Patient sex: M
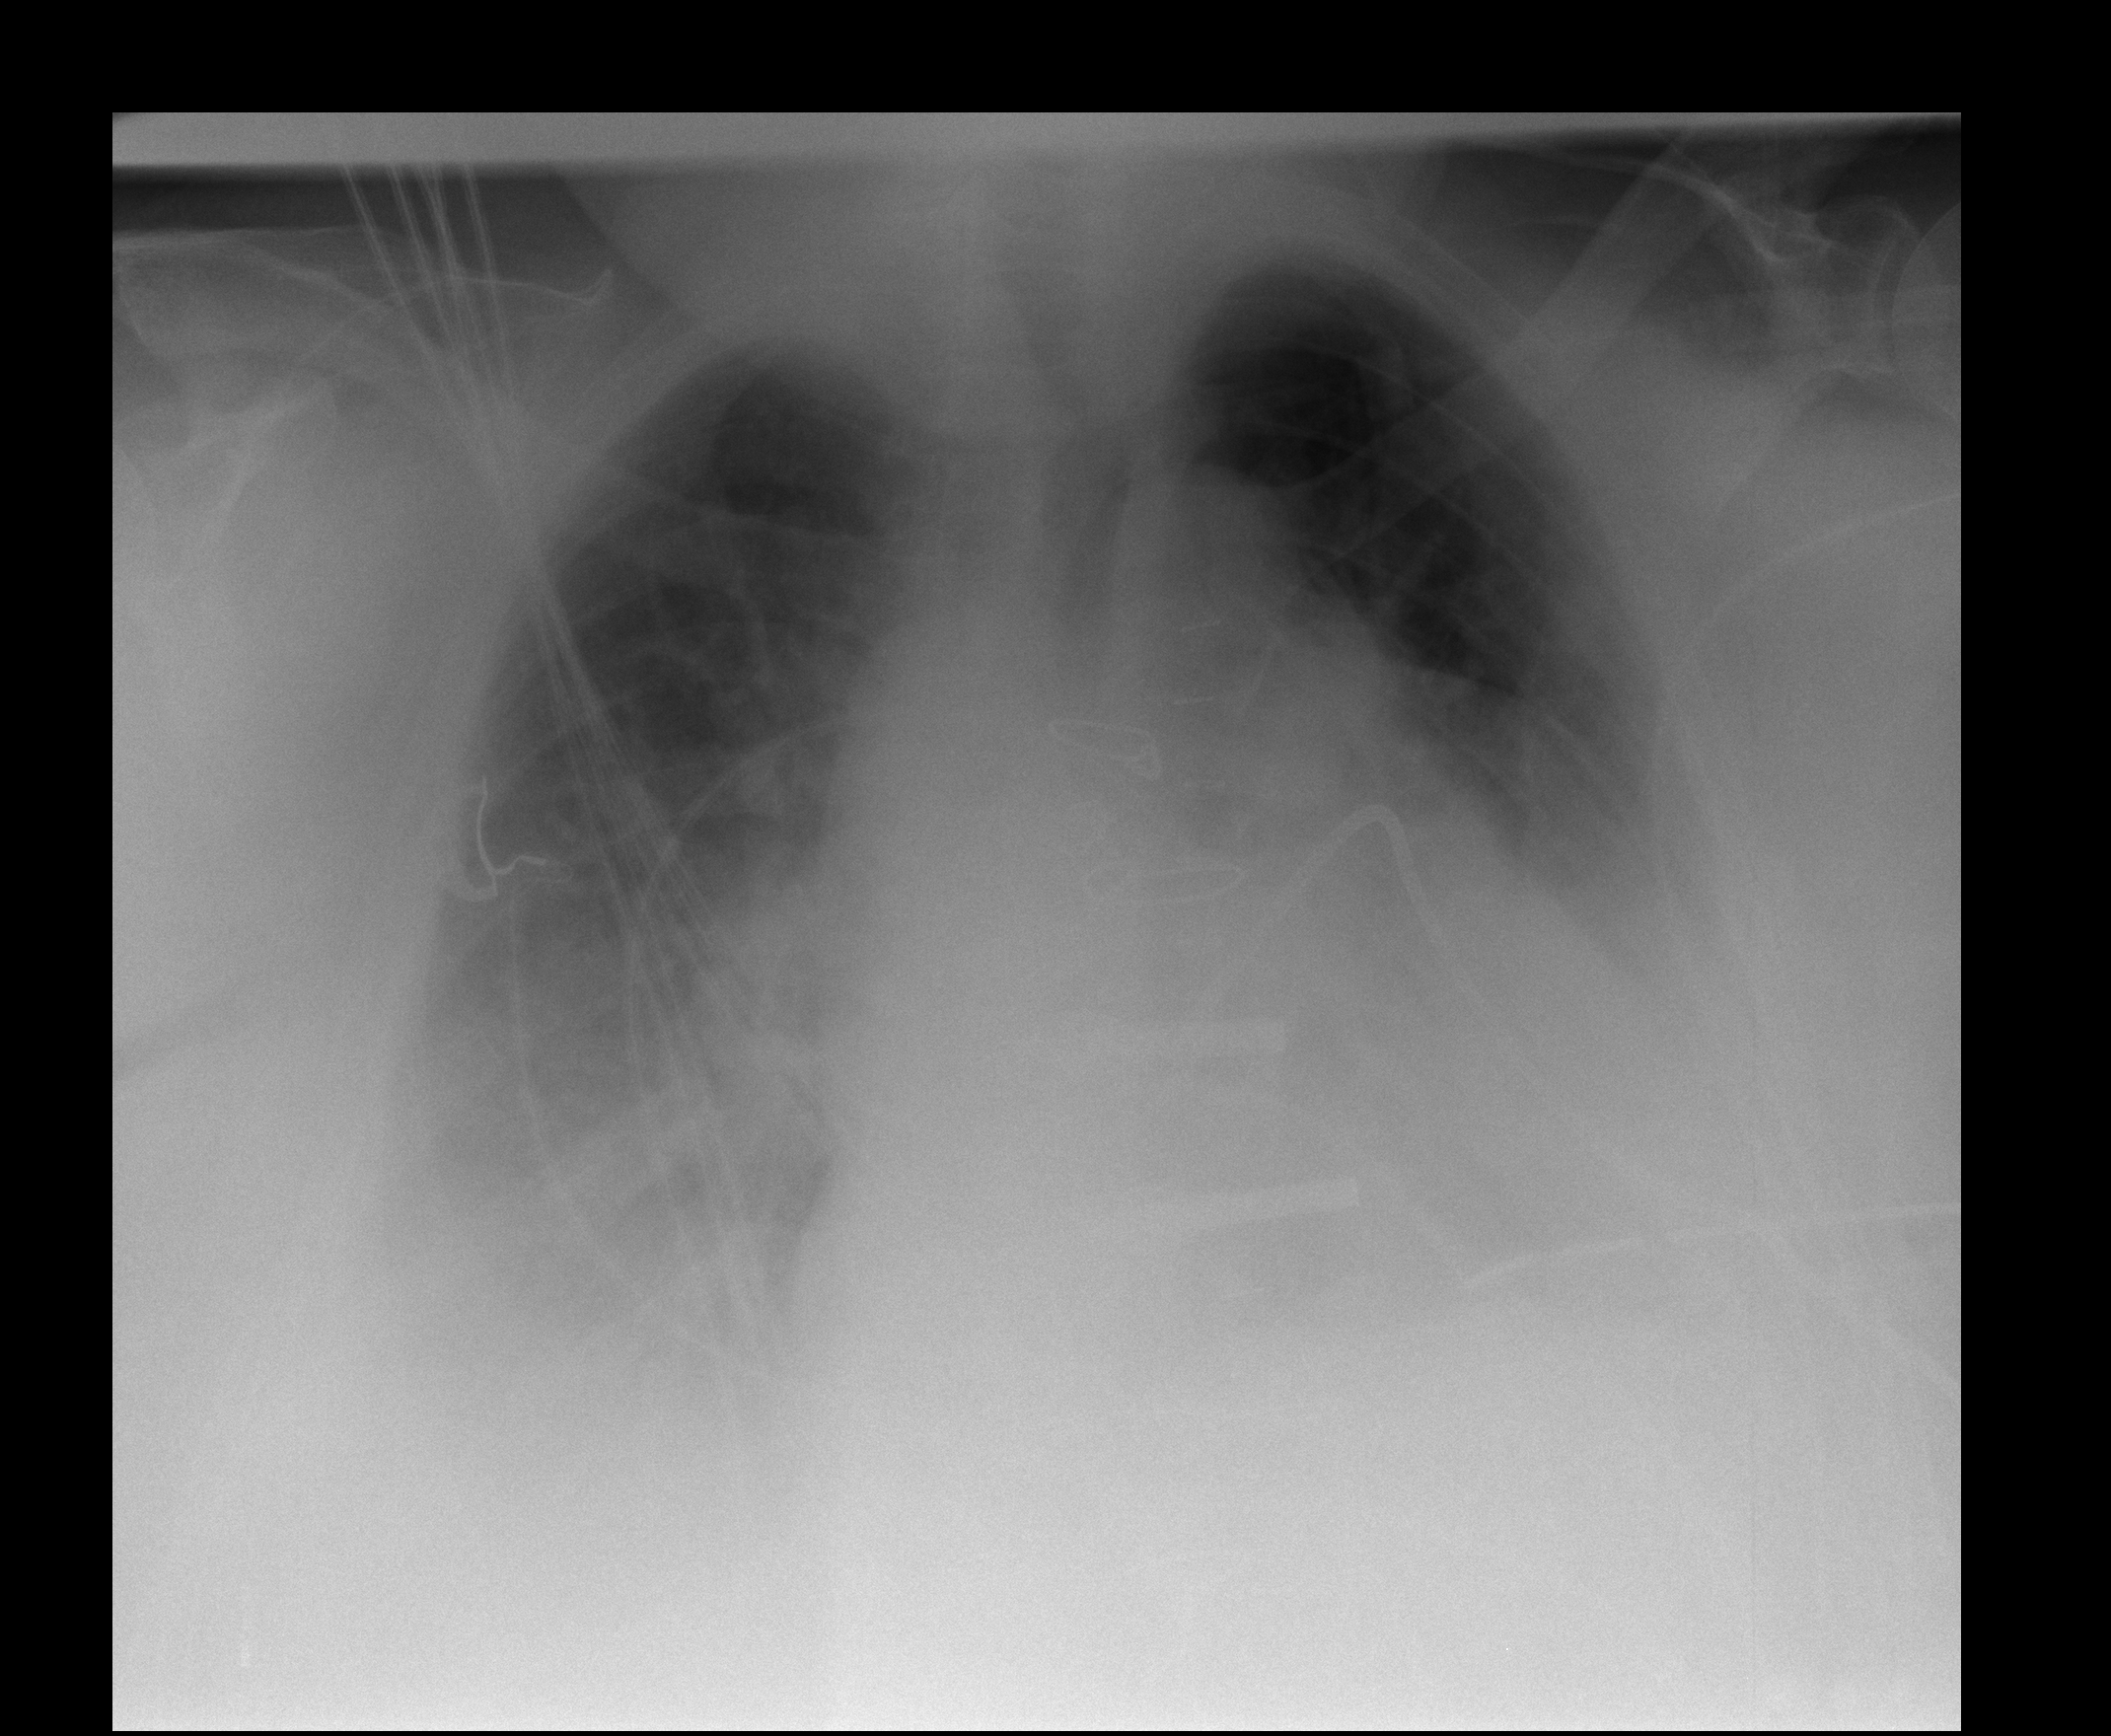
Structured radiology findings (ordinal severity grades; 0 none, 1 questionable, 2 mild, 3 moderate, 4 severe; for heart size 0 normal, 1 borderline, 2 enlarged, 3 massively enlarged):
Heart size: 3
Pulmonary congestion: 3
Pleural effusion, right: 3
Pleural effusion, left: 3
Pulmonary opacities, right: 0
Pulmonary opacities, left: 0
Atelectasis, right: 2
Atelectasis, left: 2